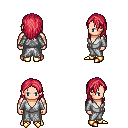
a pixel art fantasy rpg character, male body template, human, light skin, white robe, teal pants, ruby red long hairstyle, gold boots, four views (front, back, left, right), 2x2 character sprite sheet, small pixel art, hard edges, no anti-aliasing